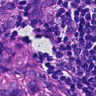
Metastatic tissue present: yes